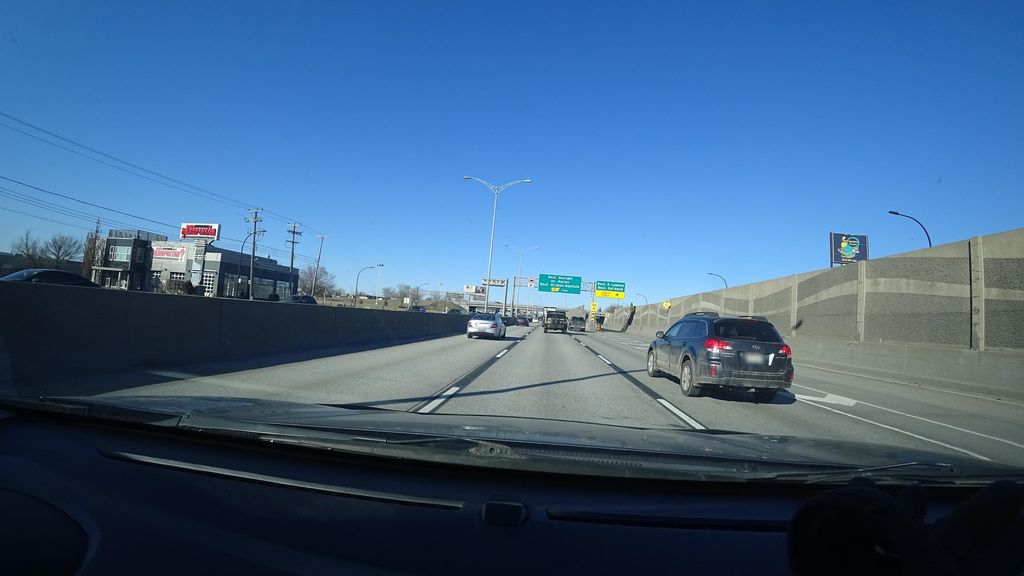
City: montreal